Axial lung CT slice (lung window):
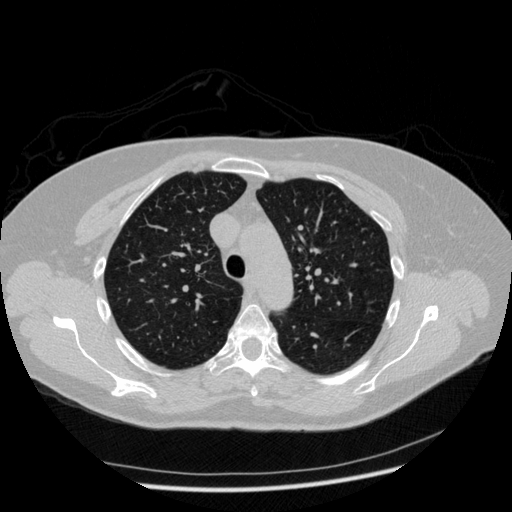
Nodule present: no